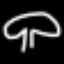
Label: mushroom